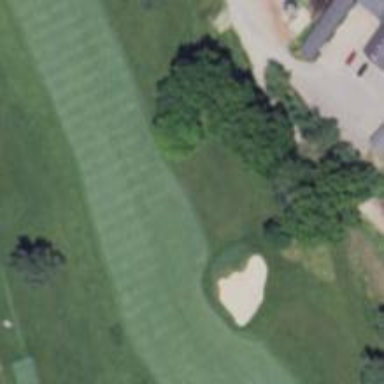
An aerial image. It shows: Golf hole.